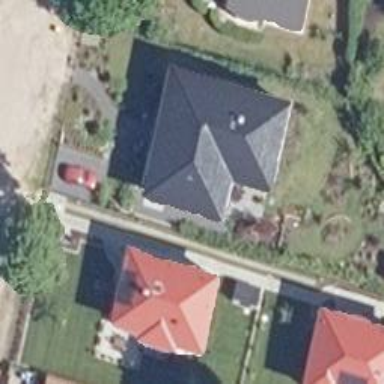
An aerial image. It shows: Detached building with pyramidal roof shape.